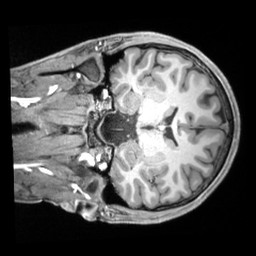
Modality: T1w
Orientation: coronal
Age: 23
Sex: male
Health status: ill
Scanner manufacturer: siemens
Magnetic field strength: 3 T
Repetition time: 2.2 s
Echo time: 0.00218 s